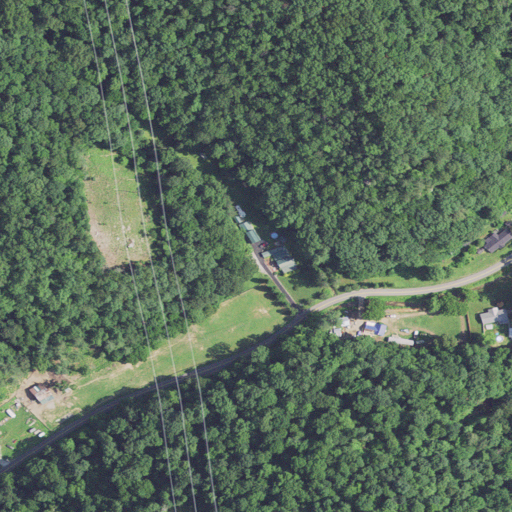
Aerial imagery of valley in West Virginia named Meadows Hollow containing deciduous forest, open development, mixed forest, low intensity development, and medium intensity development